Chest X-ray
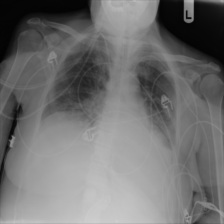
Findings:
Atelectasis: negative
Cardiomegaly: negative
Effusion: negative
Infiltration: negative
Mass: negative
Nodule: negative
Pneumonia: negative
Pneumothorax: negative
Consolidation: negative
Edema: negative
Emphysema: negative
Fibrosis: negative
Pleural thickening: negative
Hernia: negative